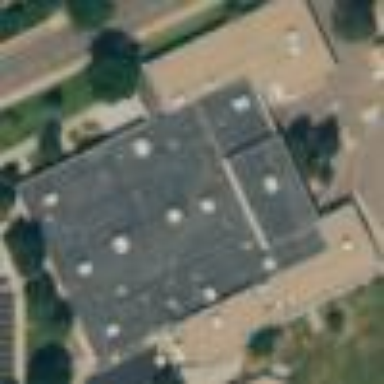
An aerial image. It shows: School building.